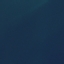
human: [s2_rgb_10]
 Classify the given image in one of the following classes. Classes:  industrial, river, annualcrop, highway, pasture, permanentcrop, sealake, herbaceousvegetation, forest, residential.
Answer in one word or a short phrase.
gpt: SeaLake